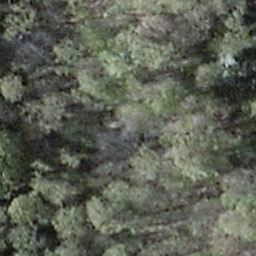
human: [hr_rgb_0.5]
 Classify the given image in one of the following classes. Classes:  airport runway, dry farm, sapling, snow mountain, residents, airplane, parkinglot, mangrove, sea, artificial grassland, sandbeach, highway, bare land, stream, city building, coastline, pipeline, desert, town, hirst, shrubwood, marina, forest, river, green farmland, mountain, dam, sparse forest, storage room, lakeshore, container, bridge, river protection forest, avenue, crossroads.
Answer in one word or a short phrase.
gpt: shrubwood